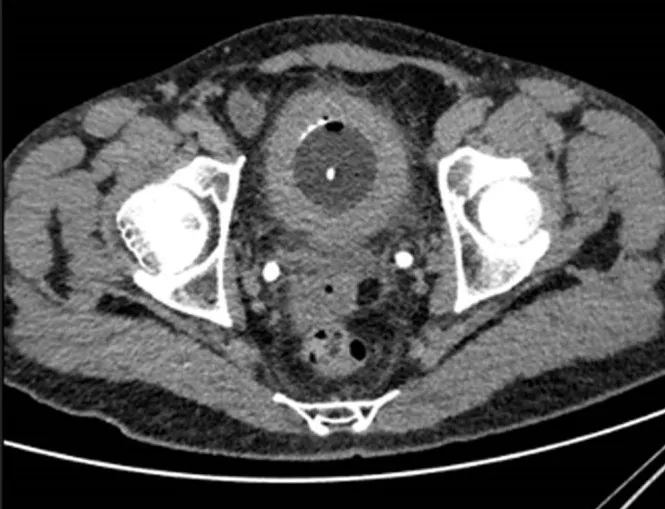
computed tomography scan showing a thick bladder wall.
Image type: radiology (ct)